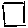
Label: square